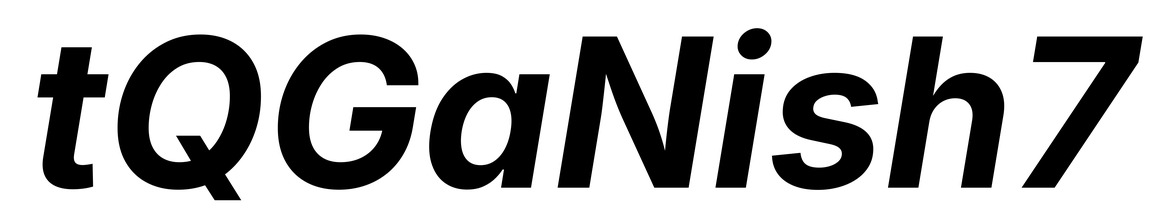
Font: Inter-Italic_Bold_Italic